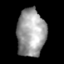
Tissue: skin
Cell type: Epithelial cells
Senescence score: 0.2863
Nuclear area (px): 1322
Mean DAPI intensity: 158.044